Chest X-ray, PA view. Patient: 24 years old, sex M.
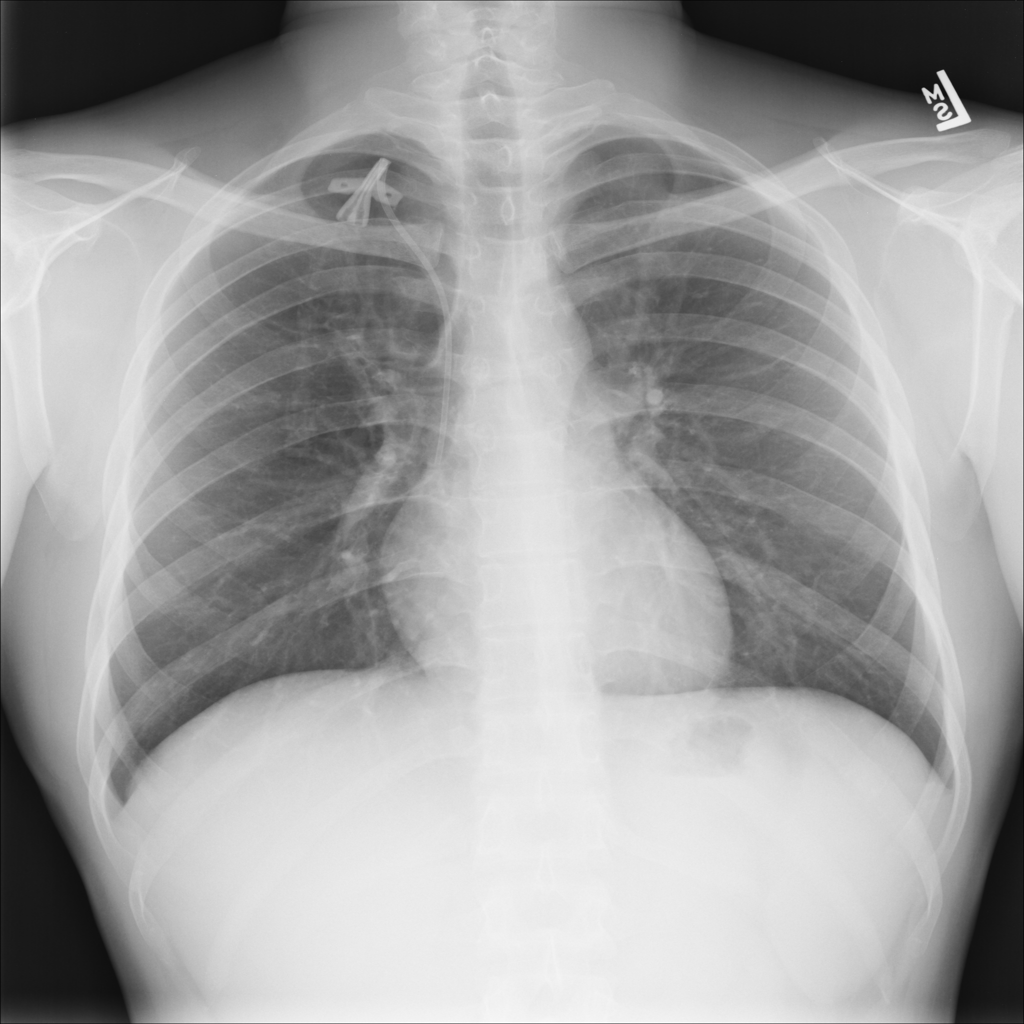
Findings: No Finding